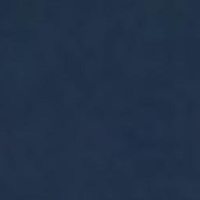
EUNIS habitat code: 14
Species observed at this site:
Chroicocephalus ridibundus